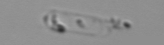
Label: Cerataulina_pelagica